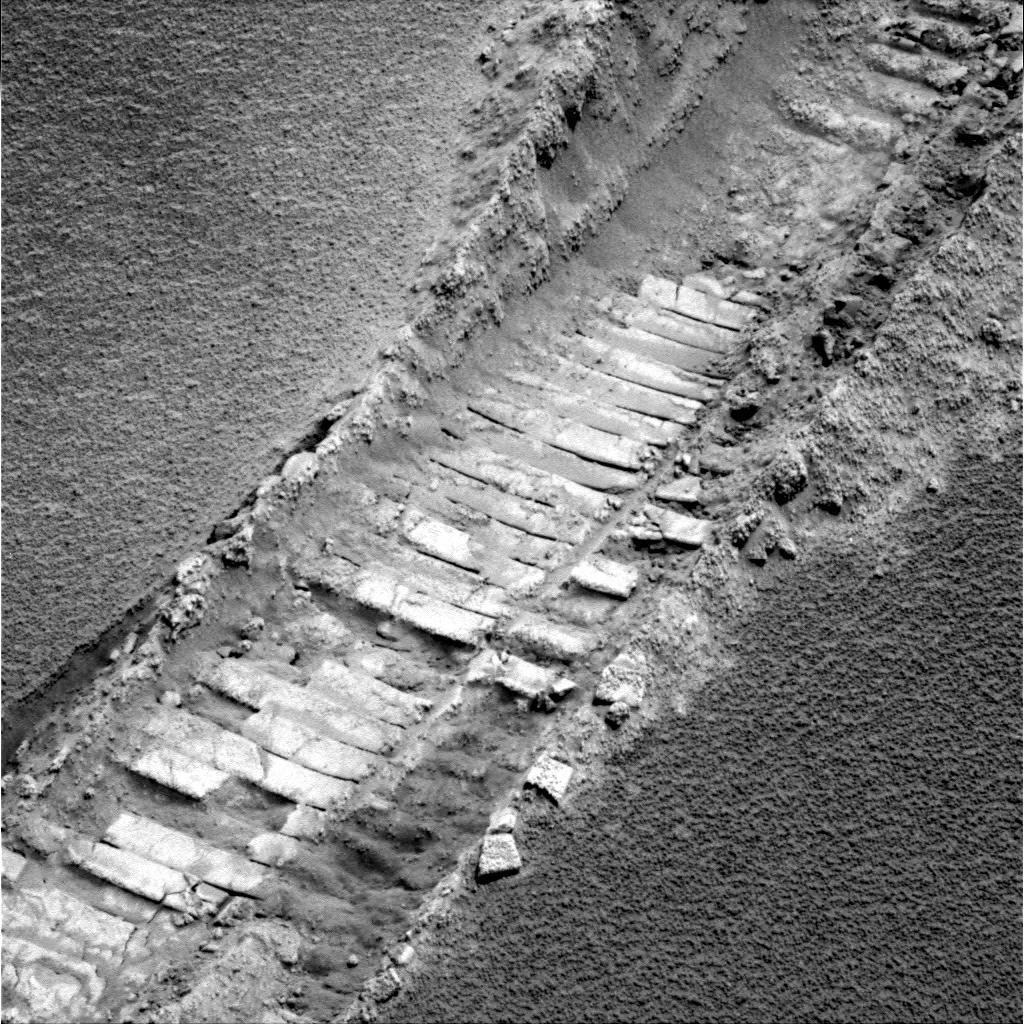
Terrain classes present: Bedrock, Gravel / Sand / Soil, Track